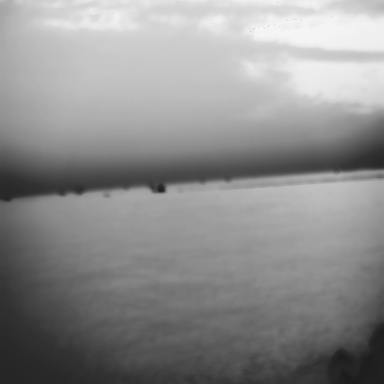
There are seven bulk_carriers in the infrared image.